Field crop: tomato
Growth stage: 2
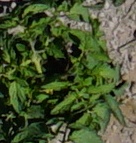
Species: tomato